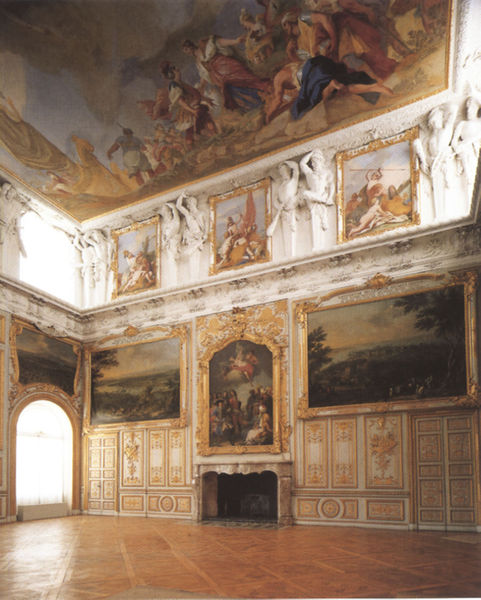
Titel: Neues Schloss in Schleißheim
Künstler: Henrico Zuccalli
Standort: Schleißheim, Neues Schloss (EU - D - Bayern)
Schlagwörter: blau, gemälde, himmel, schatten, weiß, wolken, grün, landschaft, menschen, braun, fenster, hell, licht, marmor, raum, szene, rot, schloss, wand, barock, rahmen, kirche, sonne, boden, gold, decke, kamin, engel, relief, bilder, bogen, parkett, saal, figuren, dekoration, ornamente, wandgemälde, stuck, tor, gewölbe, burg, palast, torbogen, statuen, kasetten, deckengemälde, fresko, szenen, paneel, halbfiguren, deckenfresko, hermen, schleissheim, max emanuel, schluß